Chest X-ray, AP view. Patient: 78 years old, sex F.
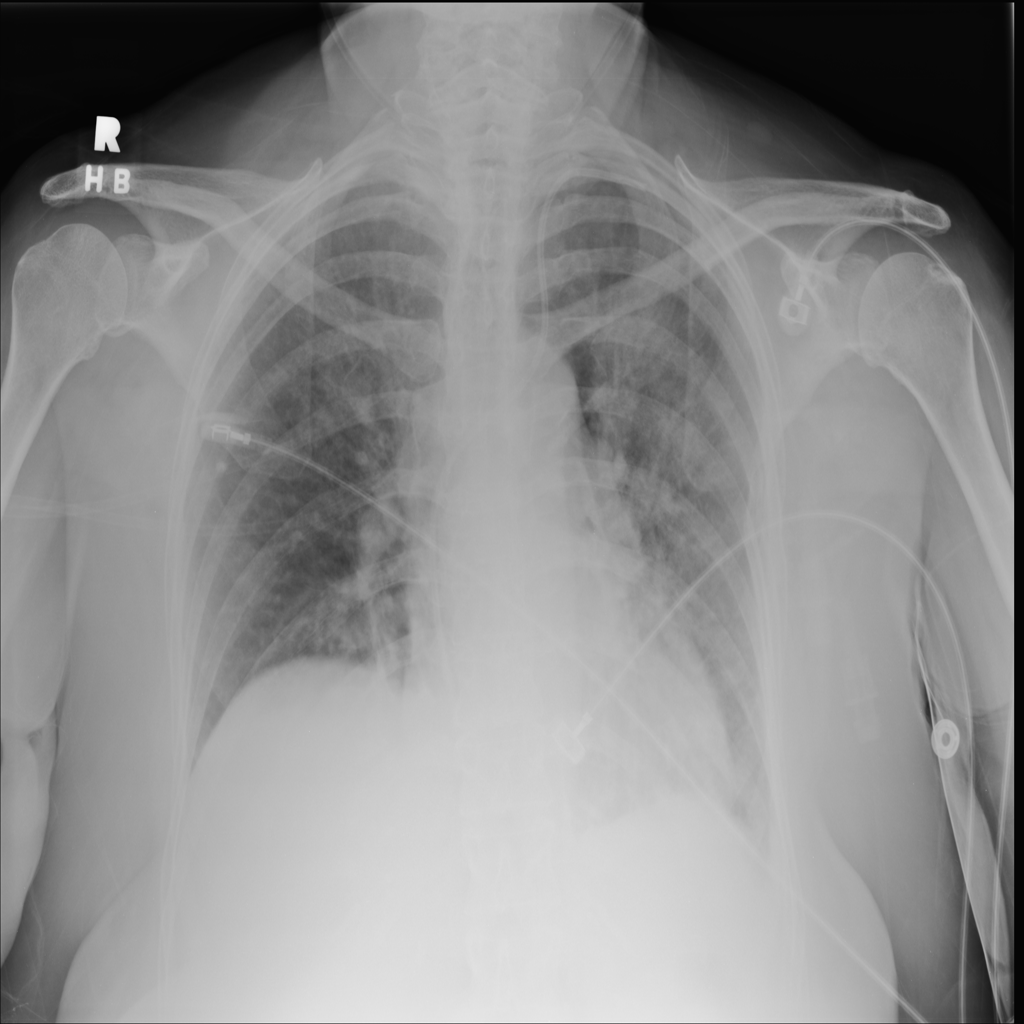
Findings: No Finding